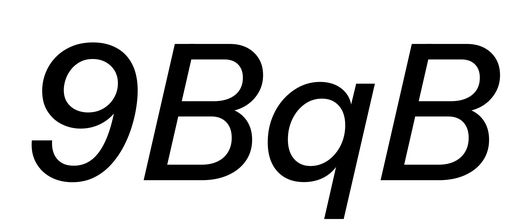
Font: InstrumentSans-Italic_Medium_Italic